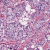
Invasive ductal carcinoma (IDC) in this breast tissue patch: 1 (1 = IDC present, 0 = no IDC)